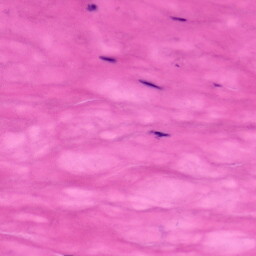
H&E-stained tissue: Tonsil